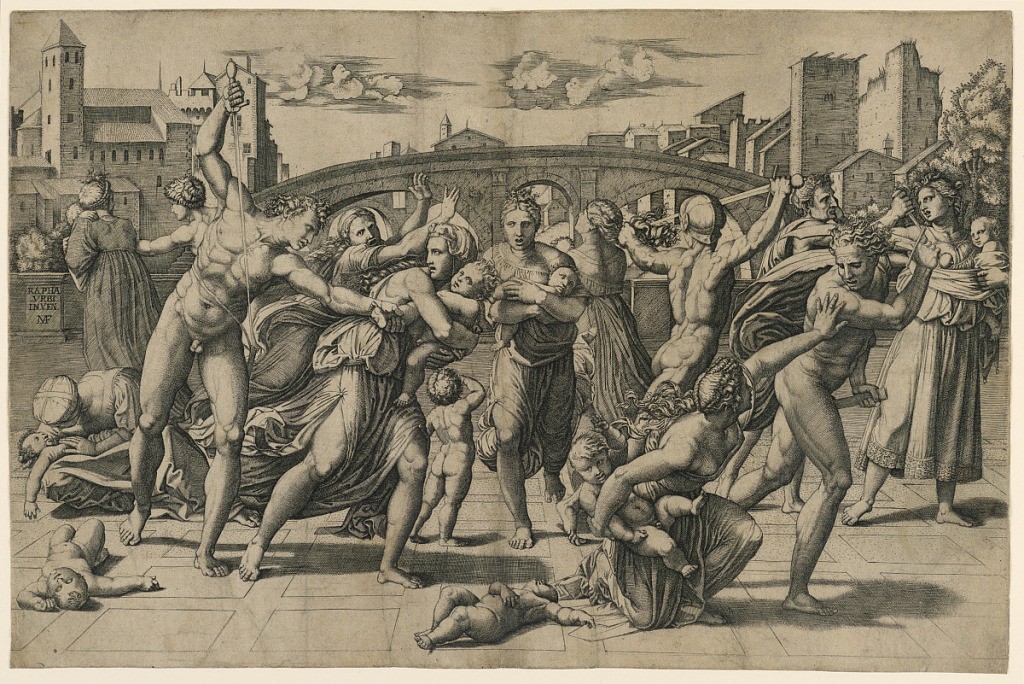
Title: Massacre of the Innocents (without the Fir Tree)
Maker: Marc Antonio Raimondi, Italian, 1483 – 1527
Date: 1513–1515
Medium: Engraving on off-white laid paper
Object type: Print
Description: Killing of the children in foreground. In center background, a bridge; right and left, houses. Left mid-distance, a pedestal with inscription: "Rapha urbi inven. MAF (in monogram